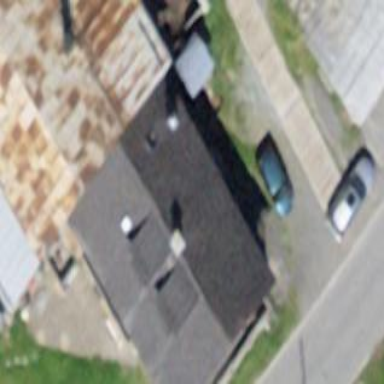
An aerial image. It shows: Building with tiled roof.